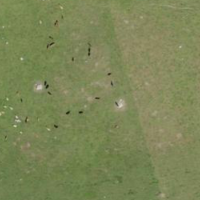
EUNIS habitat code: 23
Species observed at this site:
Draba aizoides